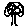
Label: tree